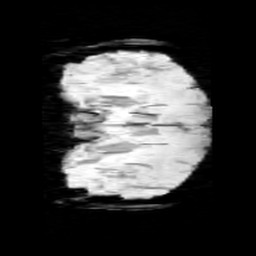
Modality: minIP
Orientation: coronal
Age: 10
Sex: female
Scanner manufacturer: siemens
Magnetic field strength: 3 T
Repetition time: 0.027 s
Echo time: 0.02 s